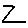
Label: zigzag